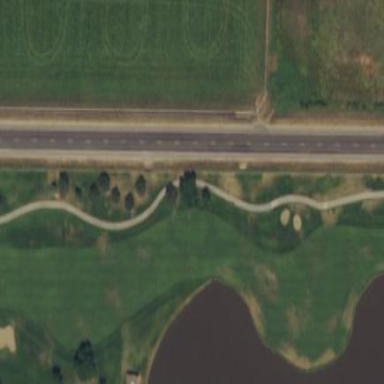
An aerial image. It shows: Grassy area designated as golf fairway.